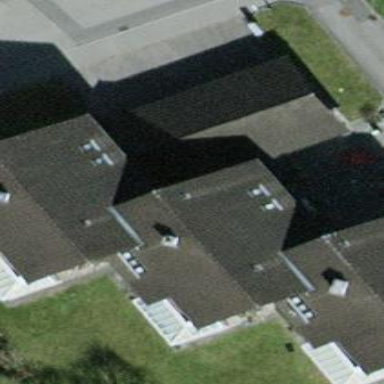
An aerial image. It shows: Semi-detached house.